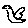
Label: bird